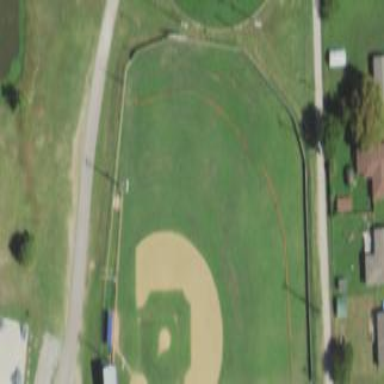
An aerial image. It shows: Baseball pitch for leisure and sports activities.